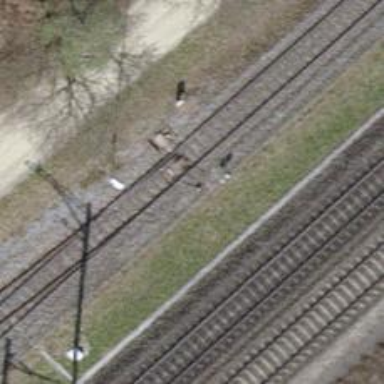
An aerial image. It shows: Railway switch.